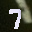
Label: 7